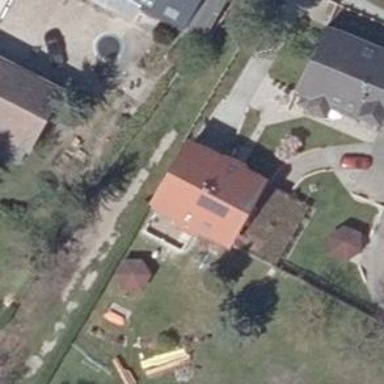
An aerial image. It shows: Detached building.